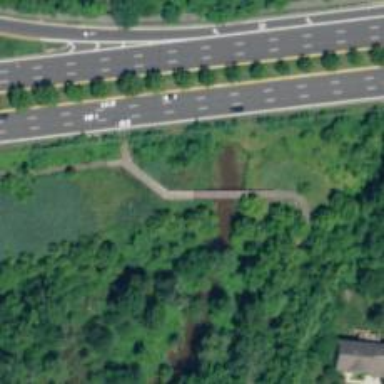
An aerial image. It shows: Bridge for cycleway.